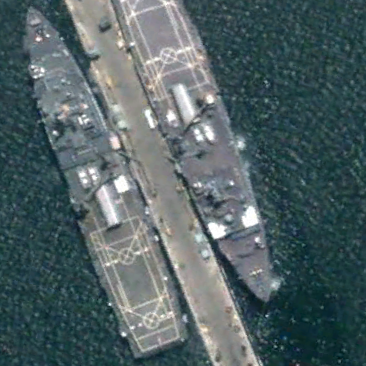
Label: combat